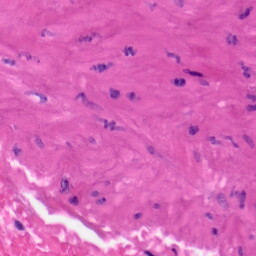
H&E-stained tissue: Skin